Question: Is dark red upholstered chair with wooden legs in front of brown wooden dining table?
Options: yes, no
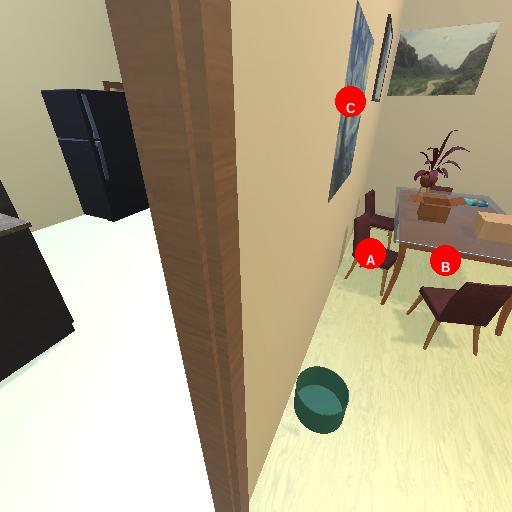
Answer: yes